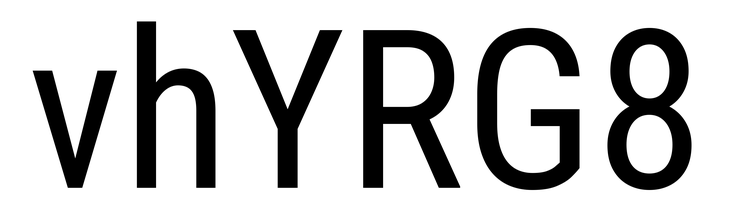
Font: Roboto_Condensed_Regular